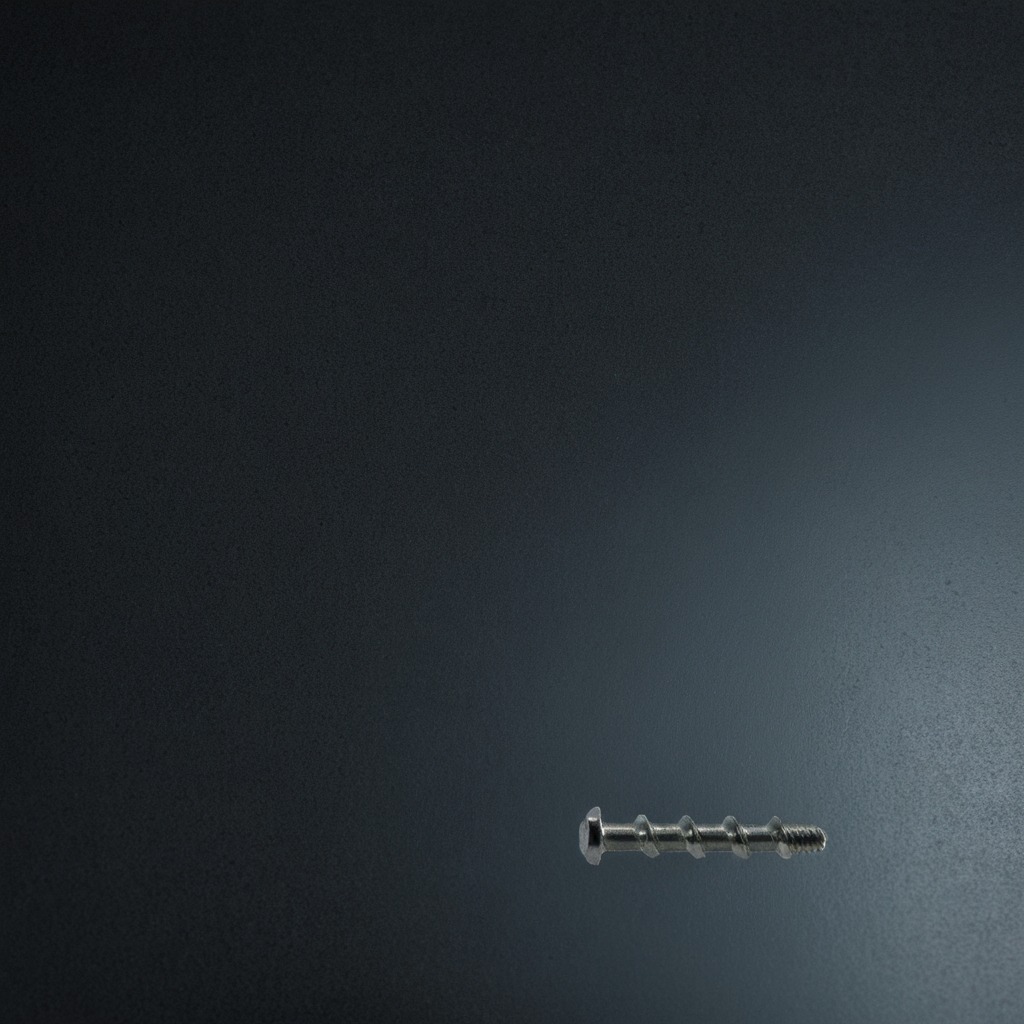
A metal screw is lying on a clean granite table inside a workshop at night dim ambient light soft shadows worn but